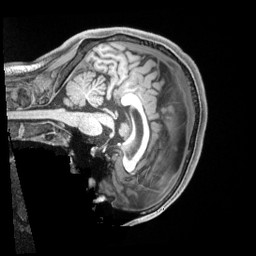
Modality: T1w
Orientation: sagittal
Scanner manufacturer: siemens
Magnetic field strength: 3 T
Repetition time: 2.5 s
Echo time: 0.00218 s